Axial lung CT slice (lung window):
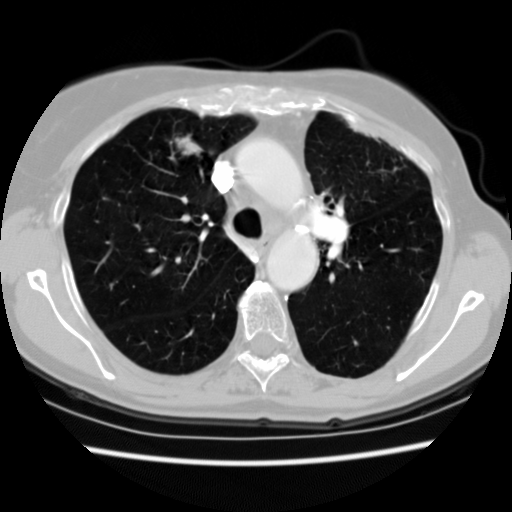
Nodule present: yes
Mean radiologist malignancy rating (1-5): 4.75